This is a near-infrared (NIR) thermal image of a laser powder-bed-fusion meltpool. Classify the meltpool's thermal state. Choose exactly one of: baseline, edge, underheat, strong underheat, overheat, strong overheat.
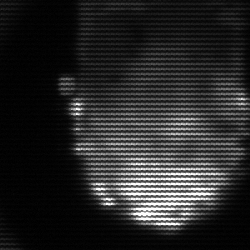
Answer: baseline